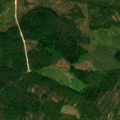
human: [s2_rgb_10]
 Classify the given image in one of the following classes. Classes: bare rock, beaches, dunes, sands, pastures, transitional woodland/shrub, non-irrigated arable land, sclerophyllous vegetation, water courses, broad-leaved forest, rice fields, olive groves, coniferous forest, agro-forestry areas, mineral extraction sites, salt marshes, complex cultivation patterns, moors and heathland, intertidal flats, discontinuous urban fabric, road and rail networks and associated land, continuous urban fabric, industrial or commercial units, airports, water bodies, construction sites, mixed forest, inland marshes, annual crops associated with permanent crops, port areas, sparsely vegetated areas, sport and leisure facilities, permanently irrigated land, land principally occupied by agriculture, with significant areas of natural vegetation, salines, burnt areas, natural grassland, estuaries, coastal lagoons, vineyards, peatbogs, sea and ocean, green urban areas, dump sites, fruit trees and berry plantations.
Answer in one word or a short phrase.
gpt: coniferous forest